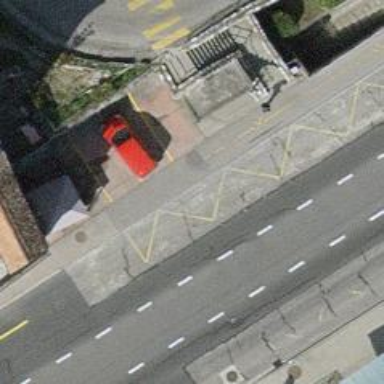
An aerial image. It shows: Bus stop with shelter.